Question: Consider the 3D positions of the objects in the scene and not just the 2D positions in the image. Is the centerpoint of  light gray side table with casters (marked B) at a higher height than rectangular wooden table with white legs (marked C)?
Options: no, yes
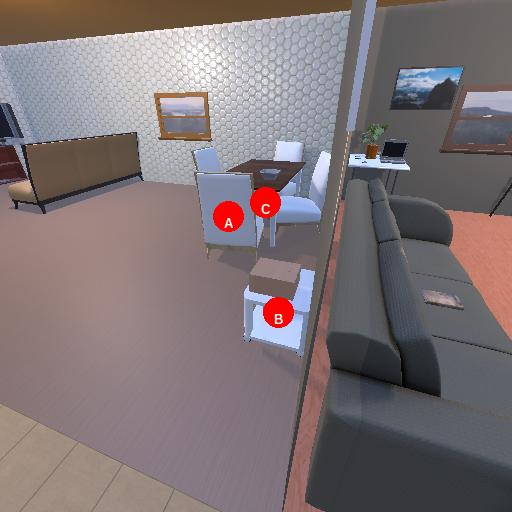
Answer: no